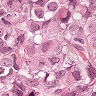
Metastatic tissue present: yes